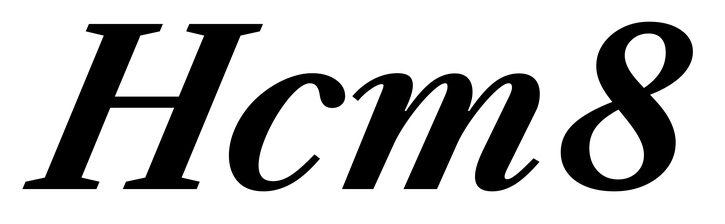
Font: LibreCaslonText-Italic_Bold_Italic